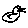
Label: bird